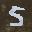
Label: 5